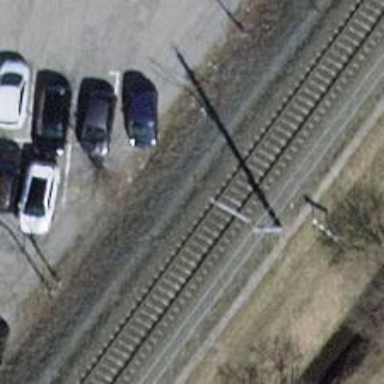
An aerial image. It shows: Railway signal.